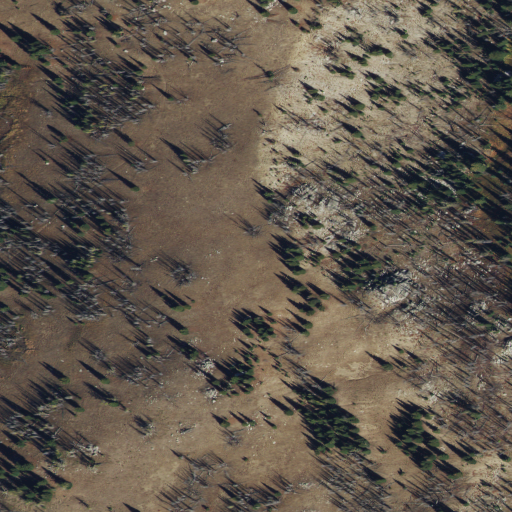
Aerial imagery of mountain in Idaho named Little Baldy containing shrub, evergreen forest, and grassland